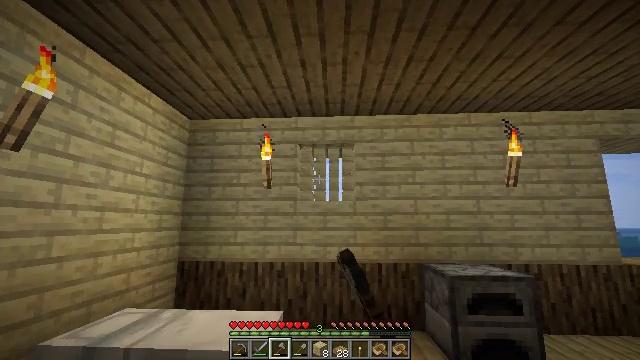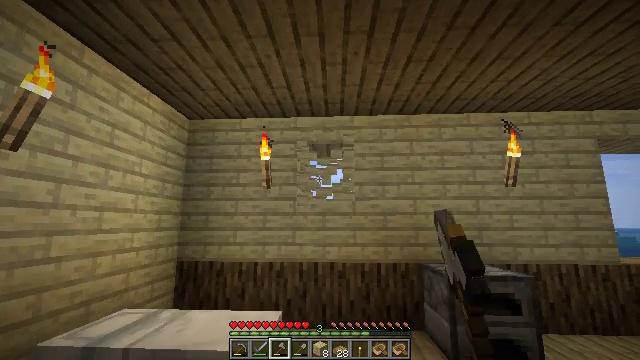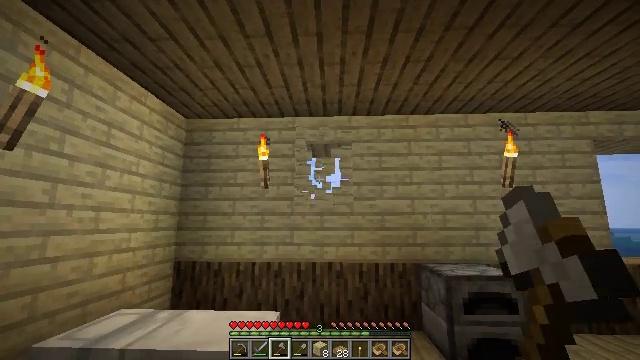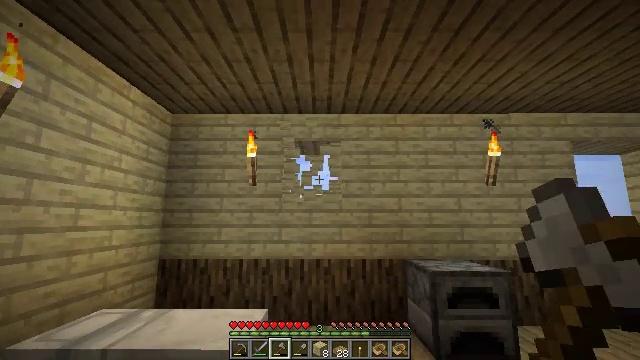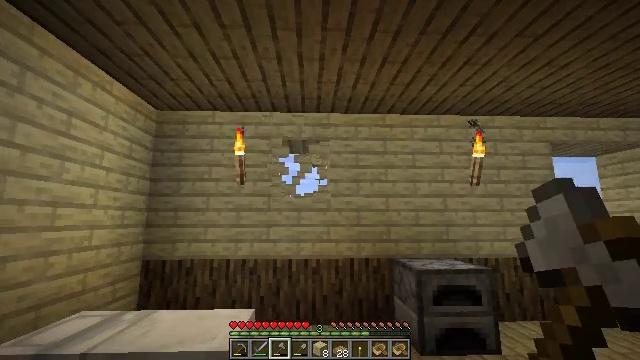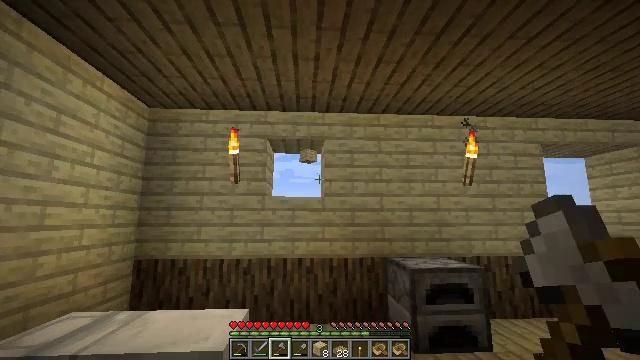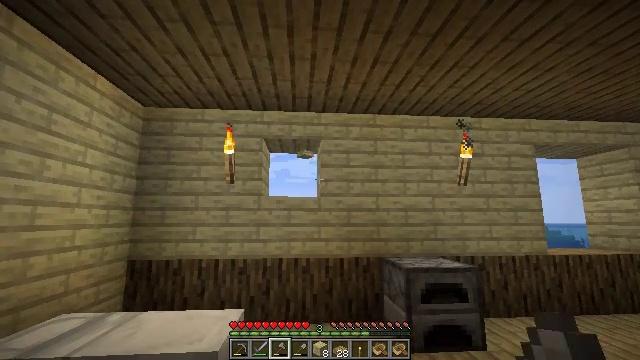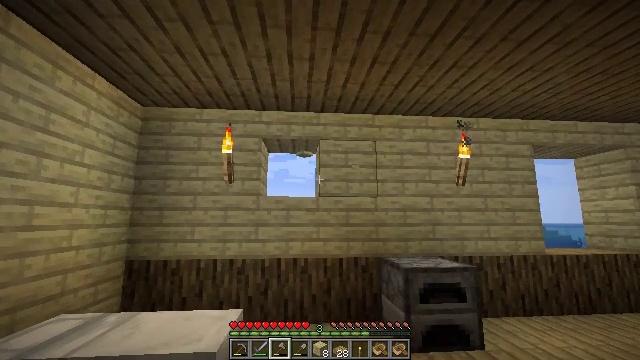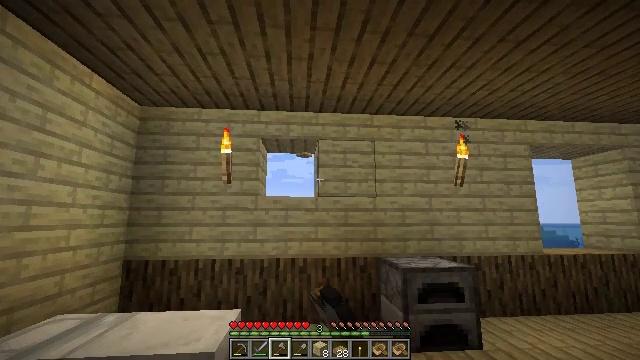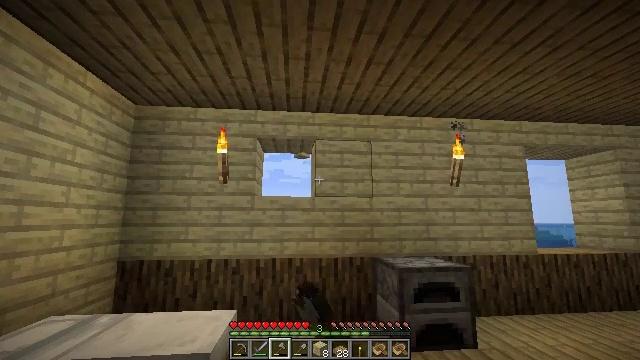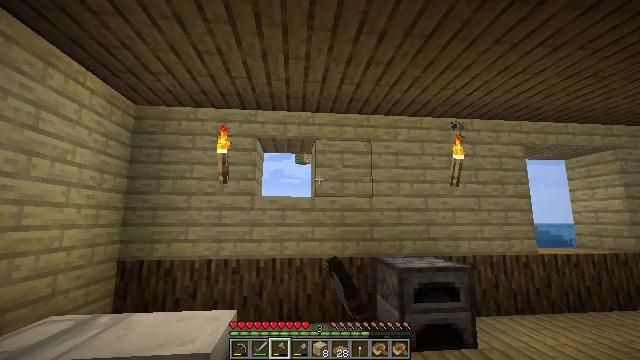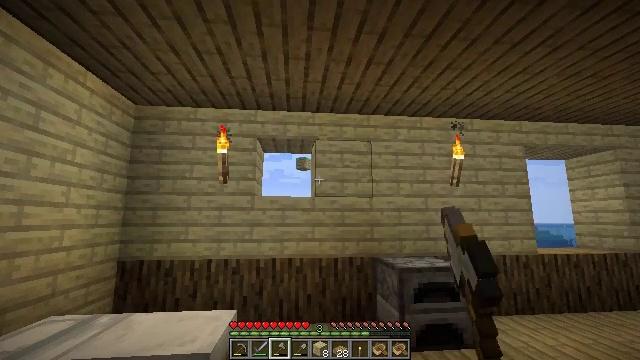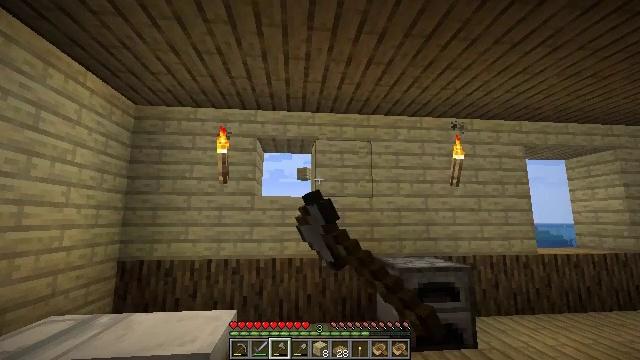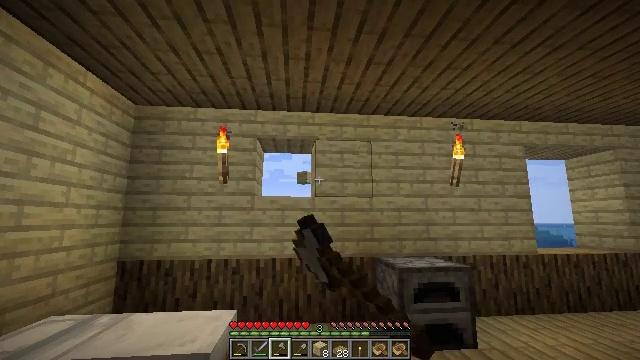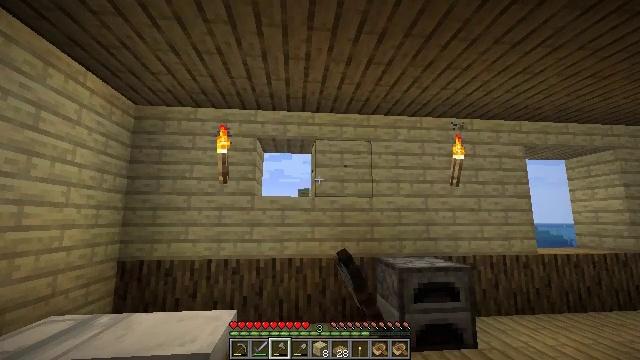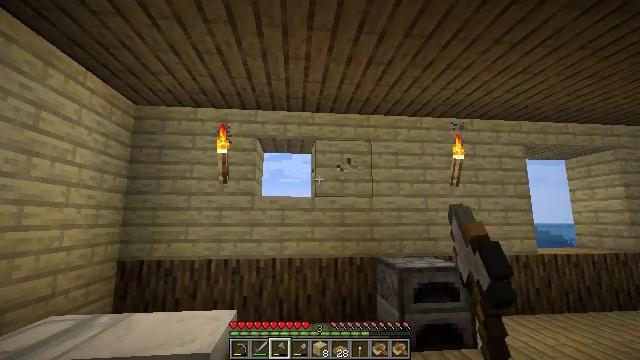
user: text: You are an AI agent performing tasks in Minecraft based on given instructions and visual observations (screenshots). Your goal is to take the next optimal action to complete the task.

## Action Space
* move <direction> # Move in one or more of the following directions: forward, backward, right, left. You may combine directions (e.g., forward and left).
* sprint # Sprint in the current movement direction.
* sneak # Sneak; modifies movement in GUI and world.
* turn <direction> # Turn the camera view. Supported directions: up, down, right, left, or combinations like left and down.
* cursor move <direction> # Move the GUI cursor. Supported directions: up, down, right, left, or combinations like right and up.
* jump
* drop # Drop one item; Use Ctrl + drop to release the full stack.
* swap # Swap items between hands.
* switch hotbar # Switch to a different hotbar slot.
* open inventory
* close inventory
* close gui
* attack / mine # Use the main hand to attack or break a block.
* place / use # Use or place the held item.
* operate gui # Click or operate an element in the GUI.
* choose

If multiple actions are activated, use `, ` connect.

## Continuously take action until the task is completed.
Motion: motion action
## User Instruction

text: Attack the birch planks to recycle them.
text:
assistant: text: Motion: attack / mine
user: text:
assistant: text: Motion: attack / mine
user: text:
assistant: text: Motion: turn right, attack / mine
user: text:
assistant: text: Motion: turn right, attack / mine
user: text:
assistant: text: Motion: turn right, attack / mine
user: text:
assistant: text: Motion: attack / mine
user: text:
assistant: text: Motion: attack / mine
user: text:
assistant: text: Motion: attack / mine
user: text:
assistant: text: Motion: attack / mine
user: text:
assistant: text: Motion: attack / mine
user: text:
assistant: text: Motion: attack / mine
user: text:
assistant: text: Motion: attack / mine
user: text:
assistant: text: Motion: attack / mine
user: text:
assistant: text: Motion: attack / mine
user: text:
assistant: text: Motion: attack / mine
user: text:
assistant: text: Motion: attack / mine
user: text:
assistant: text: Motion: attack / mine
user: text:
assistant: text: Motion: attack / mine
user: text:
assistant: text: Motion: attack / mine
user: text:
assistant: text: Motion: attack / mine
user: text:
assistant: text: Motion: attack / mine
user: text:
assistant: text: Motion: attack / mine
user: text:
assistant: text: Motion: attack / mine
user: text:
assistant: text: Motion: attack / mine
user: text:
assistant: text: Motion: attack / mine
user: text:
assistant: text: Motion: attack / mine
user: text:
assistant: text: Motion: attack / mine
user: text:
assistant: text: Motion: attack / mine
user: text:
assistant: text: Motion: attack / mine
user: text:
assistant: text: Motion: attack / mine